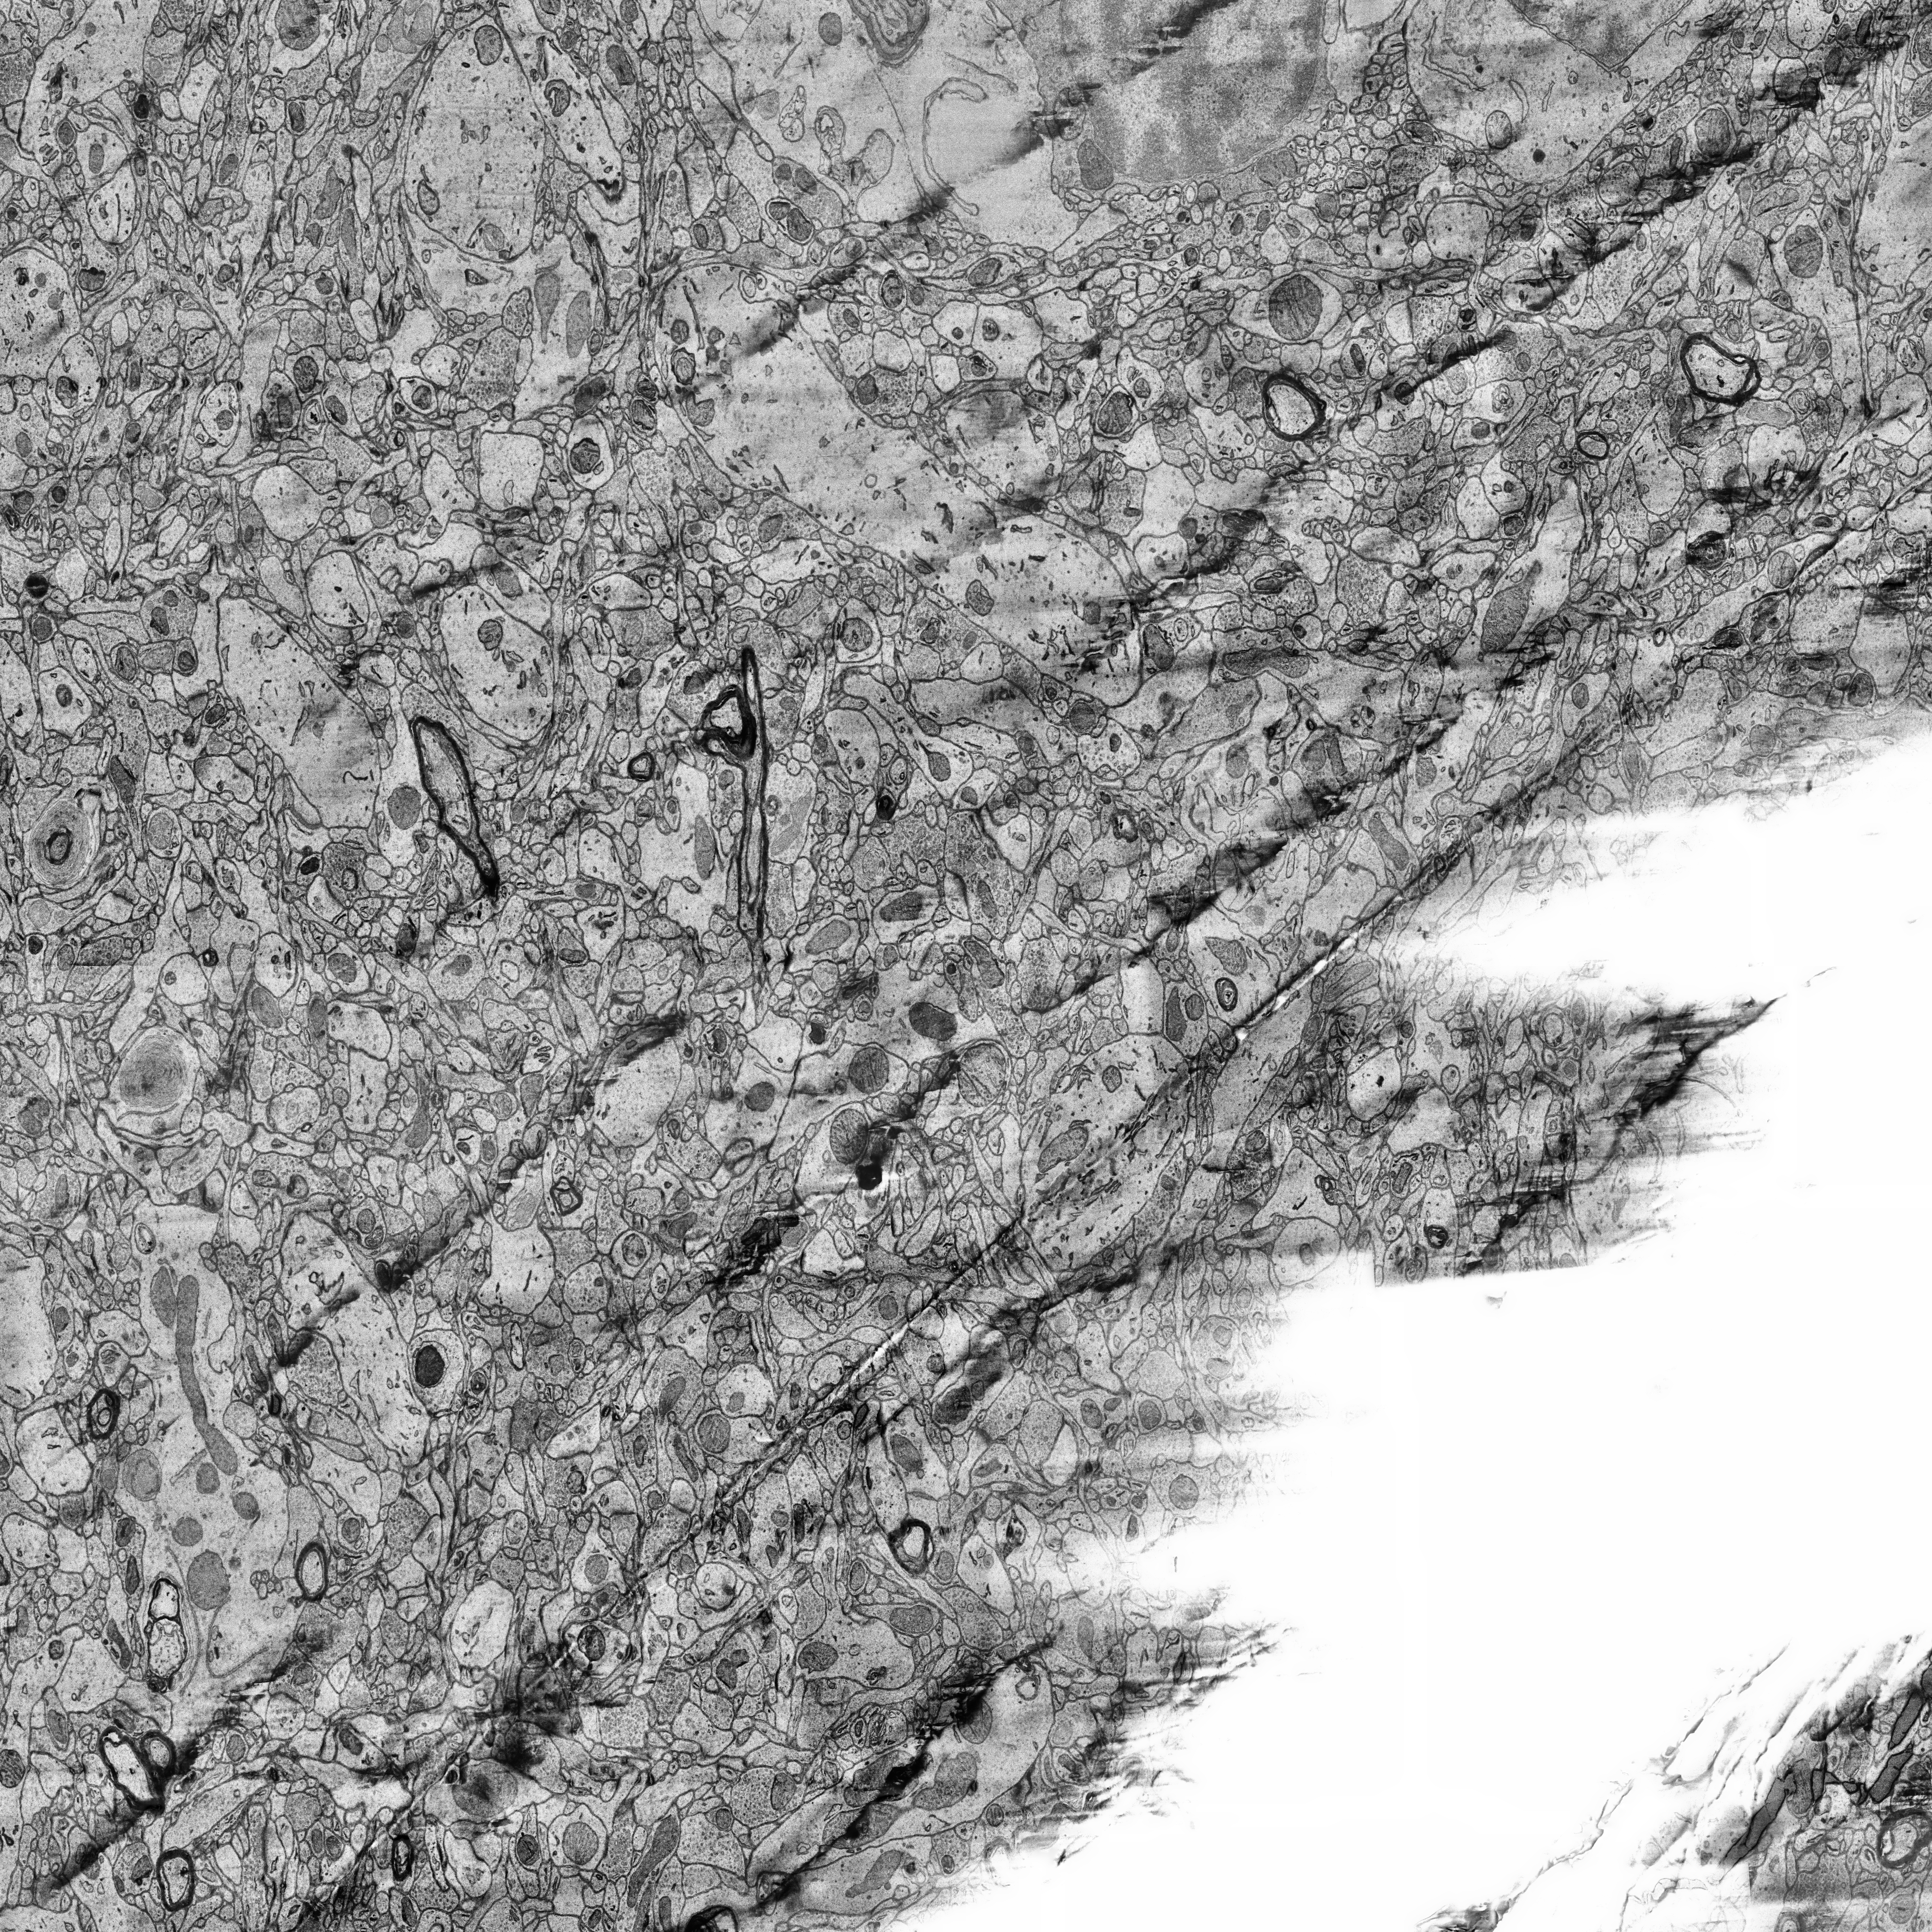
Electron microscopy slice of human cortex tissue
Slice depth (z): 190
Mitochondria instances in slice: 479